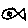
Label: fish